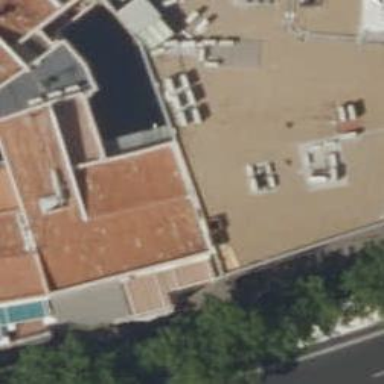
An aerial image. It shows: Part of building.